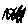
Label: bird